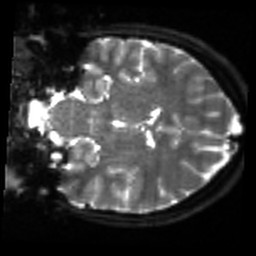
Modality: sbref
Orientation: coronal
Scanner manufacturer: siemens
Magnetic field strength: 3 T
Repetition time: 4 s
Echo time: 0.0594 s